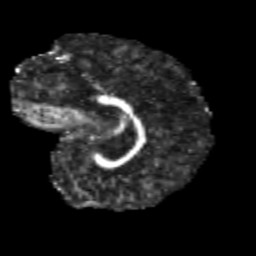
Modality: FA
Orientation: sagittal
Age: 11
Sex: female
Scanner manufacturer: siemens
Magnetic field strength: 3 T
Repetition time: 3.8 s
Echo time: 0.07 s